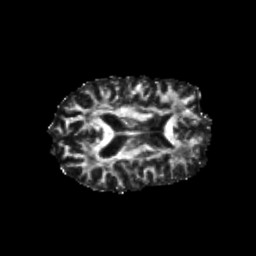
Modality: FA
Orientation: axial
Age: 35
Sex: male
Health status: healthy
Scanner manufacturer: siemens
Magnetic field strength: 3 T
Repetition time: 10.8 s
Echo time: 0.082 s